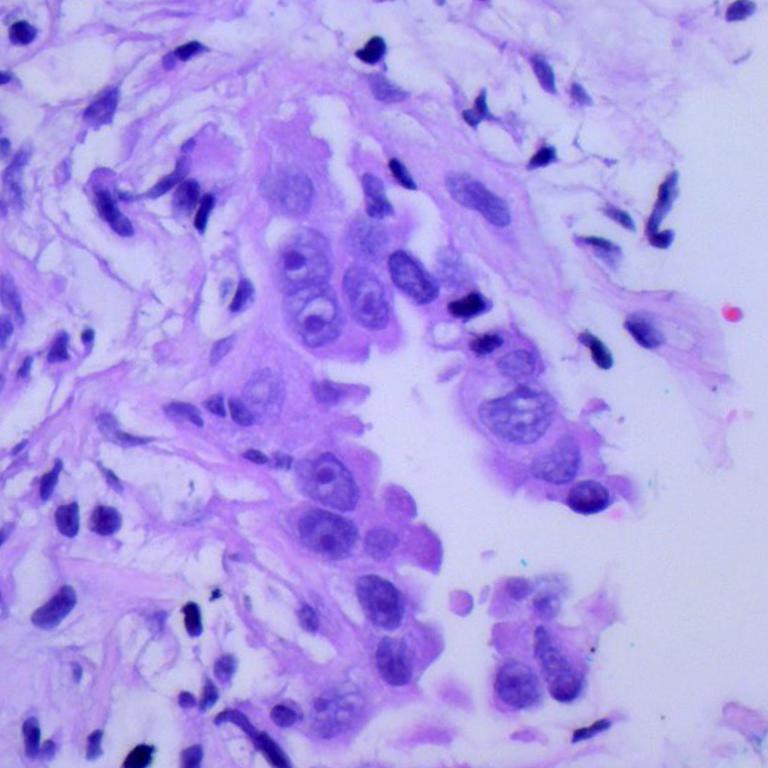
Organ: lung
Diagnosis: adenocarcinomas